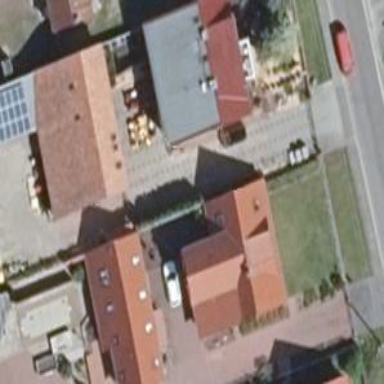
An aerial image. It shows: House with flat red roof. The building has distinct parts.